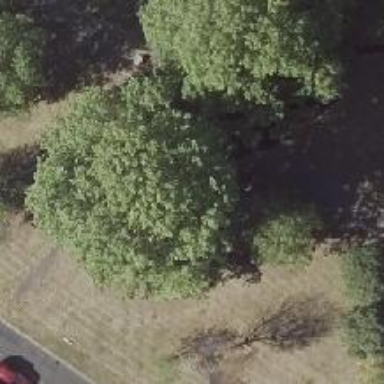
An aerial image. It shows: Footway along the road.